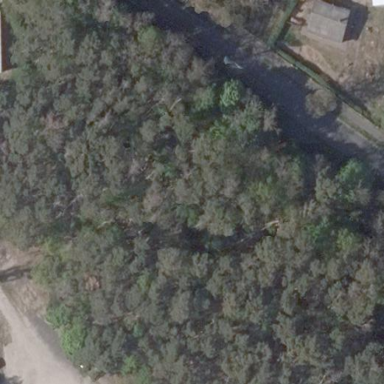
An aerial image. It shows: Forest area.